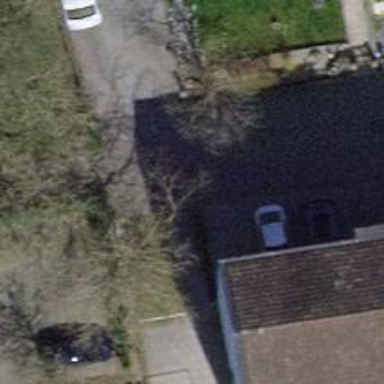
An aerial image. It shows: Bollard.